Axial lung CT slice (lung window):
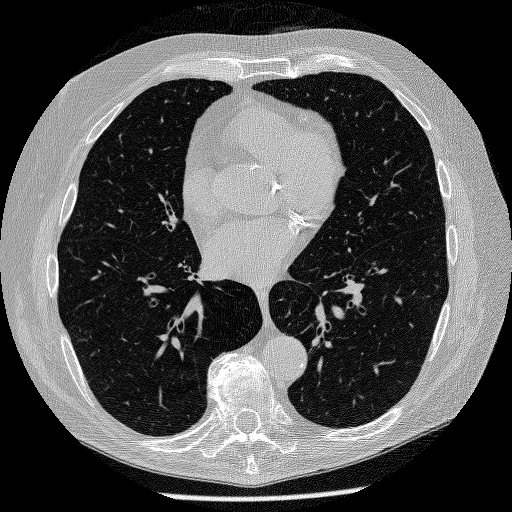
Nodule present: no